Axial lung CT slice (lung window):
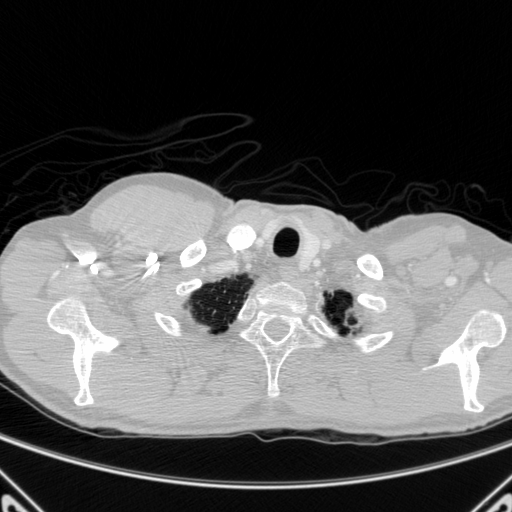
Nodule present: no